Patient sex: M
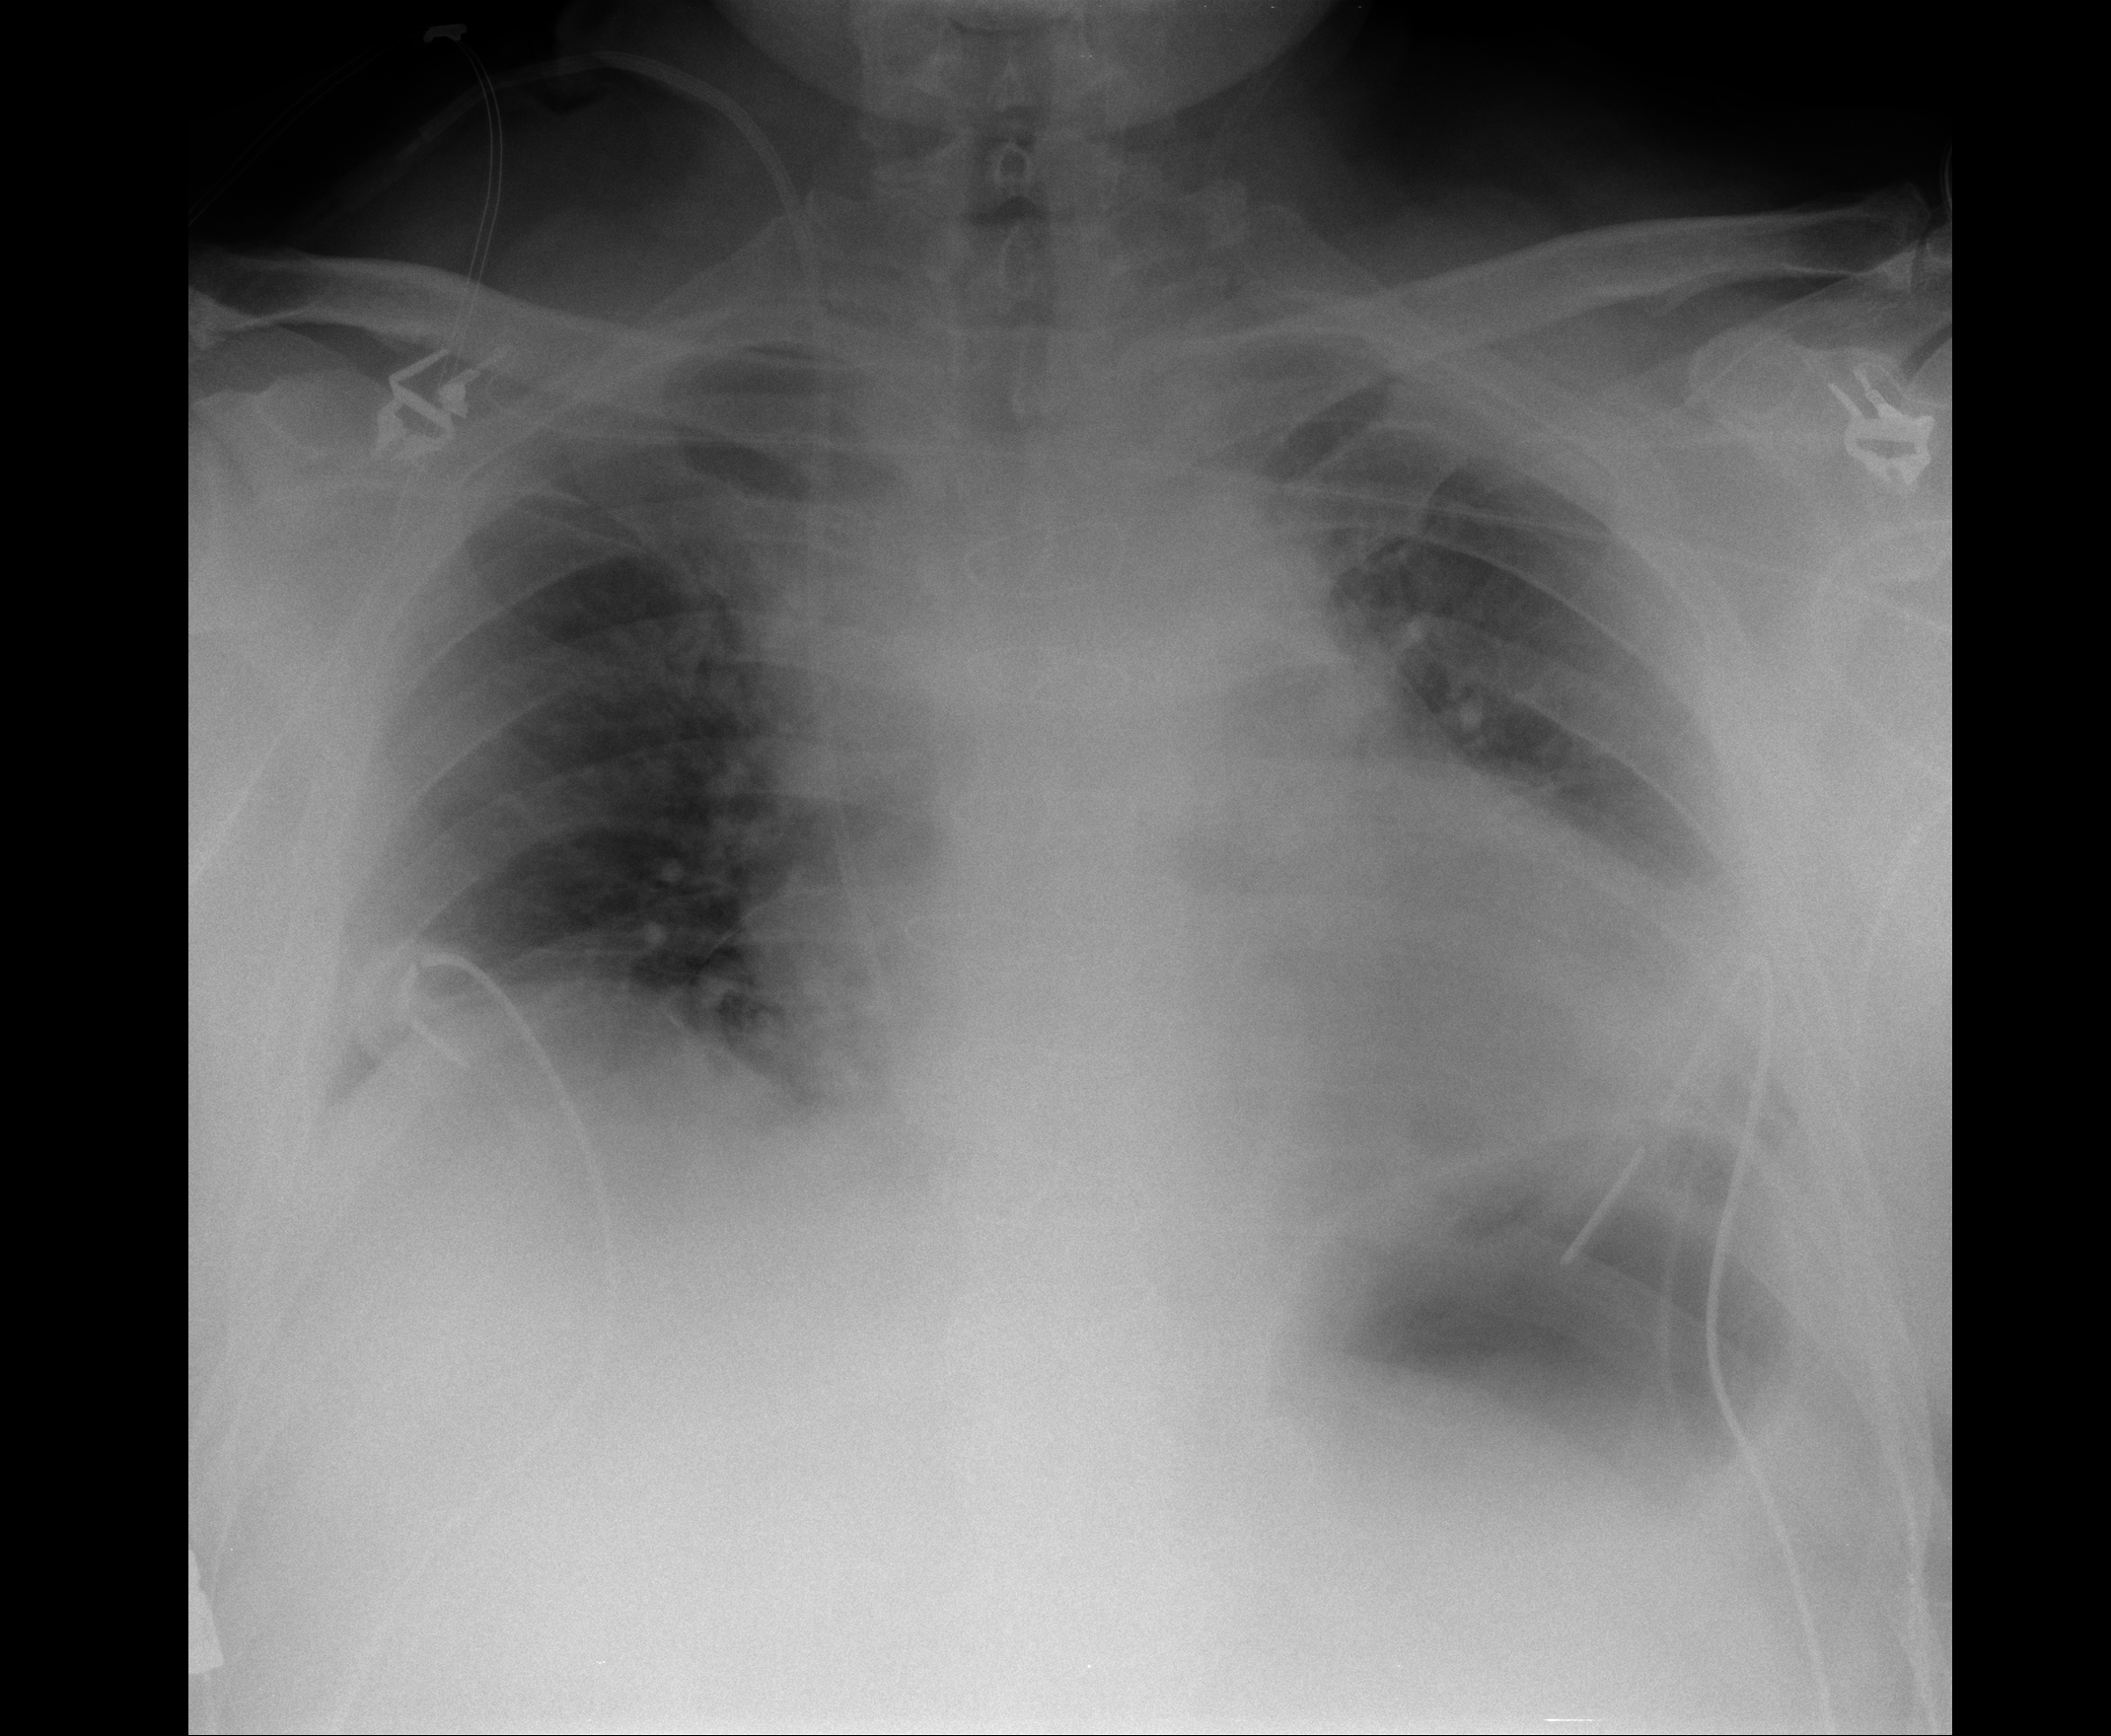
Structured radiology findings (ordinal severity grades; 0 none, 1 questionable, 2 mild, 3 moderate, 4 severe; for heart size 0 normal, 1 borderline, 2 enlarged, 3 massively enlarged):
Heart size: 2
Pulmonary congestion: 2
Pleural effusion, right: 1
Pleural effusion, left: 2
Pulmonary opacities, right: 0
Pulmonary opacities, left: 0
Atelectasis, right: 2
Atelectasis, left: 2